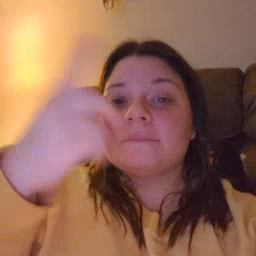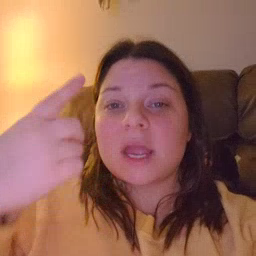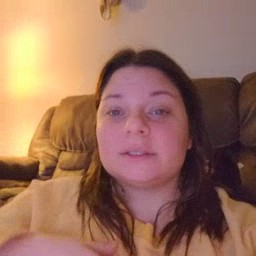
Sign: face